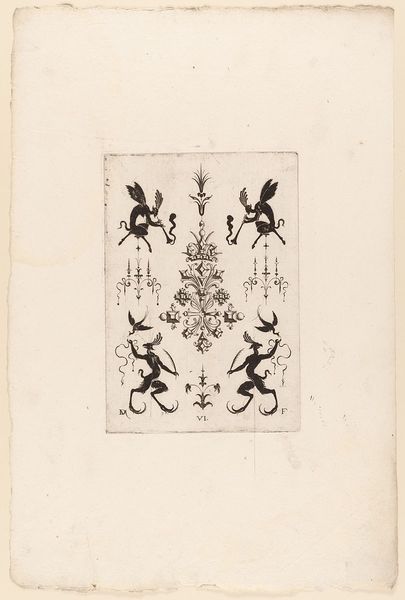
Titel: Eine Agraffe
Künstler: Daniel Mignot
Standort: Hamburg
Institution: Museum für Kunst und Gewerbe Hamburg
Schlagwörter: weiß, schmuck, schwarz, zeichnung, muster, ornament, spiegel, vögel, brosche, renaissance, papier, grafik, graphik, figuren, pfeife, ornamente, fotografie, photographie, spange, schnalle, druckgraphik, druckgrafik, stich, gestalten, kunstgewerbe, fabelwesen, achse, kupferstich, kunsthandwerk, ungeheuer, monster, groteske, fabeltier, fabeltiere, goldschmiedearbeit, gelbstichig, agraffe, gerippt, zwitterwesen, monstrum, juwelen, reproduktionen, industriedesign, druckerzeugnisse, schweifwerk, büttenpapier, ornamentstich, vorlageblätter, spiegle